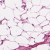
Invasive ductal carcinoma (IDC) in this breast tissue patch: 0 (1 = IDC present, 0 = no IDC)